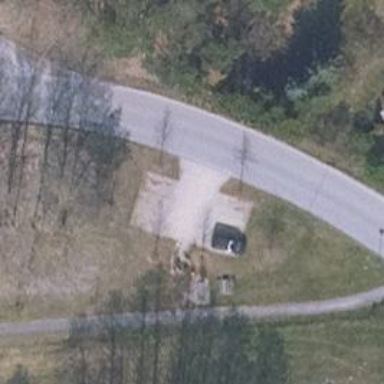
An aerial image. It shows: Paved tertiary road.